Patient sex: F
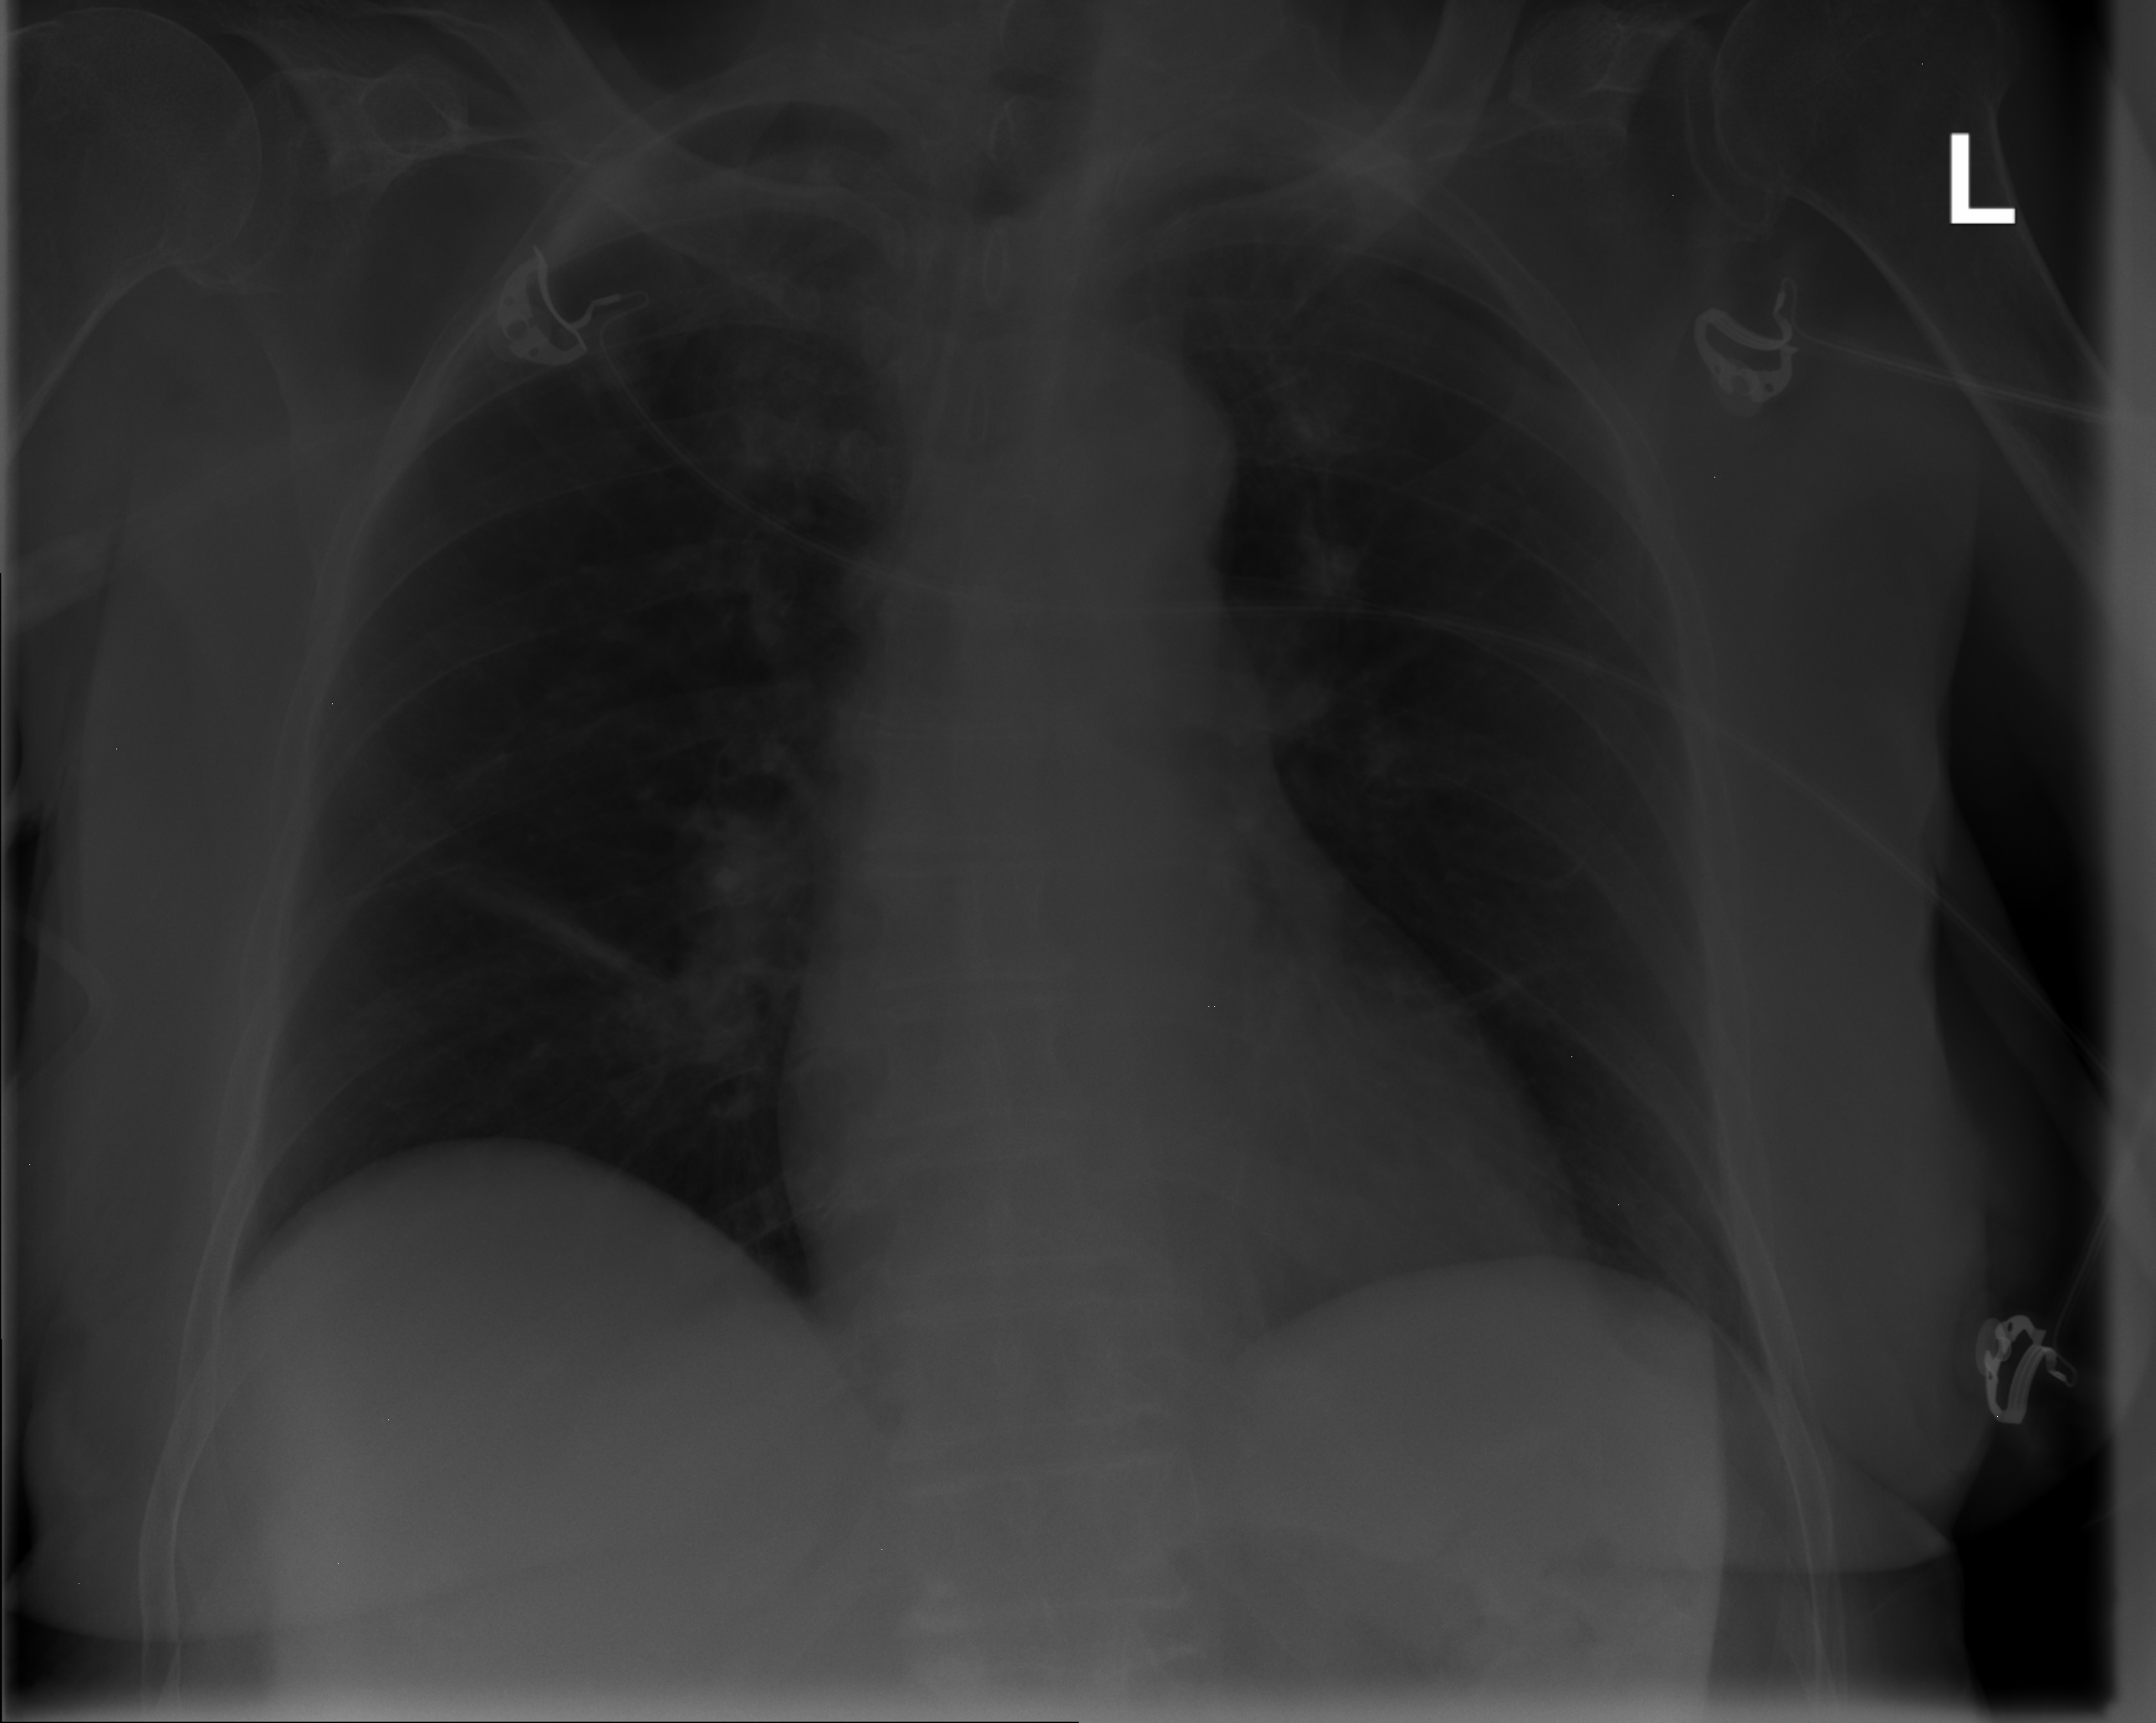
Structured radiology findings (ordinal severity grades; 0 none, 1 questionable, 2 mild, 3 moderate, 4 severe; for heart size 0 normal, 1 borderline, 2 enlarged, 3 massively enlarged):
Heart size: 0
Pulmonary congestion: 0
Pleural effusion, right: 0
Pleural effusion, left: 0
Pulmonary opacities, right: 0
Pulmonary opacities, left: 0
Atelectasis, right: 2
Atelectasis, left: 2